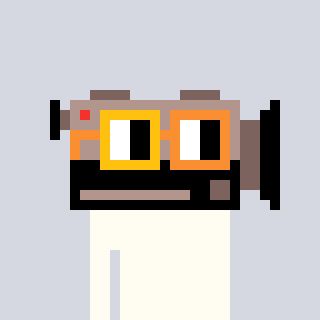
a pixel art character with square yellow and orange glasses, a camcorder-shaped head and a grayscale-colored body on a cool background